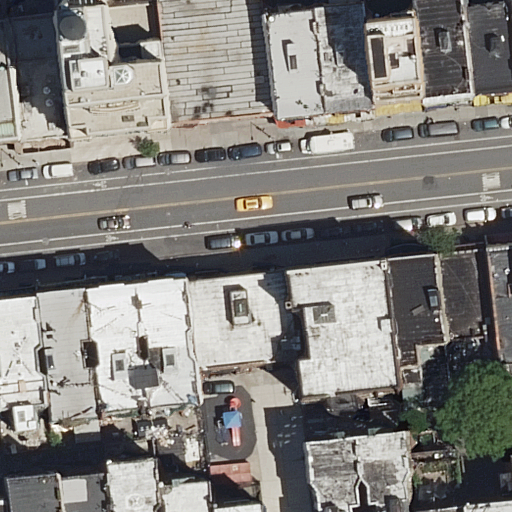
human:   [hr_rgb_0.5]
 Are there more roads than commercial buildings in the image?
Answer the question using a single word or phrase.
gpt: yes

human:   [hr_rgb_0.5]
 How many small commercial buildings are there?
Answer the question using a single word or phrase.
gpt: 0

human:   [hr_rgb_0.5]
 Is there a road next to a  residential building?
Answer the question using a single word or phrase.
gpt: yes

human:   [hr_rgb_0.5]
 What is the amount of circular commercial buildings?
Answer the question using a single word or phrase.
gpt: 0

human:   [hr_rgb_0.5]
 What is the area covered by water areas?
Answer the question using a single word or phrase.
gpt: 0m2

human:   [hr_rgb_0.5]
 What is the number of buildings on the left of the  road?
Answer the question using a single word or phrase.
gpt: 13

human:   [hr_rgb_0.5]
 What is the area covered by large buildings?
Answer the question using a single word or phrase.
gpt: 1541m2

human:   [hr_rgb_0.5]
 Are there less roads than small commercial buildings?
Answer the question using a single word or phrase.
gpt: no

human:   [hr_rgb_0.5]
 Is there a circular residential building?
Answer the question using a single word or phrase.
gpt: no

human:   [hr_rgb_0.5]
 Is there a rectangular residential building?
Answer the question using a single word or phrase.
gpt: yes

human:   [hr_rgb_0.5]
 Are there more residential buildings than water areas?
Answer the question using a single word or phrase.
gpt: yes

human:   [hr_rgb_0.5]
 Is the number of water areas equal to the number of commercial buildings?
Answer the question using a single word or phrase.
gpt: yes

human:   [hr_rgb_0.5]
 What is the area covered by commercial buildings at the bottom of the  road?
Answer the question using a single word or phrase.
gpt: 0m2

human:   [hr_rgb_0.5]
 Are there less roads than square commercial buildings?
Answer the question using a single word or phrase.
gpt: no

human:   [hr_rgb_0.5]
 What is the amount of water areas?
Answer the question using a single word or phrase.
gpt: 0

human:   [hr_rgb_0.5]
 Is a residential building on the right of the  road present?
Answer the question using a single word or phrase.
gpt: yes

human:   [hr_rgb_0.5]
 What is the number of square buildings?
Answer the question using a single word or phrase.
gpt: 0

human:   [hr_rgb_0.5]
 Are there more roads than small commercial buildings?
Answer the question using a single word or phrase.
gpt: yes

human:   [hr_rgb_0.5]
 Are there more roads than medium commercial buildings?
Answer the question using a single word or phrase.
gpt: yes

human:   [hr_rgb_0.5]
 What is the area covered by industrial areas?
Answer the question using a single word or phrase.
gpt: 0m2

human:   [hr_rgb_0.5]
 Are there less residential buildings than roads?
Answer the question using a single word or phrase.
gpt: no

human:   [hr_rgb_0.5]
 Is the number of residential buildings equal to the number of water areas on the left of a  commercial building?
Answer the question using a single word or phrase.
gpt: no

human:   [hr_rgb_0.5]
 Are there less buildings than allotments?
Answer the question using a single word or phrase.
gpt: no

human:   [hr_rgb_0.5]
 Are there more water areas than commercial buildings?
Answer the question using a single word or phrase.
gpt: no

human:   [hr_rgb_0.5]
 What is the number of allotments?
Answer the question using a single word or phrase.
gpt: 0

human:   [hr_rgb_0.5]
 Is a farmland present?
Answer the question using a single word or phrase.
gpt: no

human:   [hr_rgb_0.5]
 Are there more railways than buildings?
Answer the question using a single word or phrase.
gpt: no

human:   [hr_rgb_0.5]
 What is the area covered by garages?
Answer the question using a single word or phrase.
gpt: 0m2

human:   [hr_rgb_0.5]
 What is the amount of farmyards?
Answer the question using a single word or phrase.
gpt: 0

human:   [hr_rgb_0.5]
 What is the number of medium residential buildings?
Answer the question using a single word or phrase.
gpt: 18

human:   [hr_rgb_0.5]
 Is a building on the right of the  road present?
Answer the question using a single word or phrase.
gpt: yes

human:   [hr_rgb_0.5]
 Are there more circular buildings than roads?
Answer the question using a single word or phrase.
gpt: no

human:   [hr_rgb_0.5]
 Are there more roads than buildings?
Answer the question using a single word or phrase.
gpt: no

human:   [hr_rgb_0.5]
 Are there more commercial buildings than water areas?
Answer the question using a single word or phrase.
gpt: no

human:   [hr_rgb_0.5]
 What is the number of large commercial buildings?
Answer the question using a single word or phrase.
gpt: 0

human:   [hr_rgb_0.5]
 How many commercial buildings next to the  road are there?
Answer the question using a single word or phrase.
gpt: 0